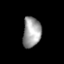
Tissue: lung
Cell type: Epithelial cells
Senescence score: 0.2138
Nuclear area (px): 539
Mean DAPI intensity: 158.067